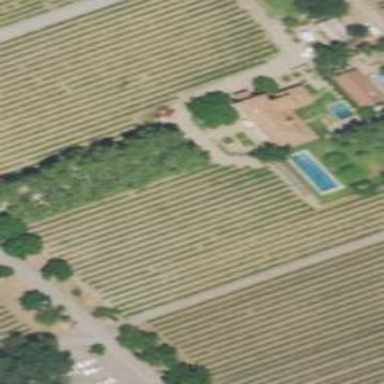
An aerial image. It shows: Vineyard growing grapes.